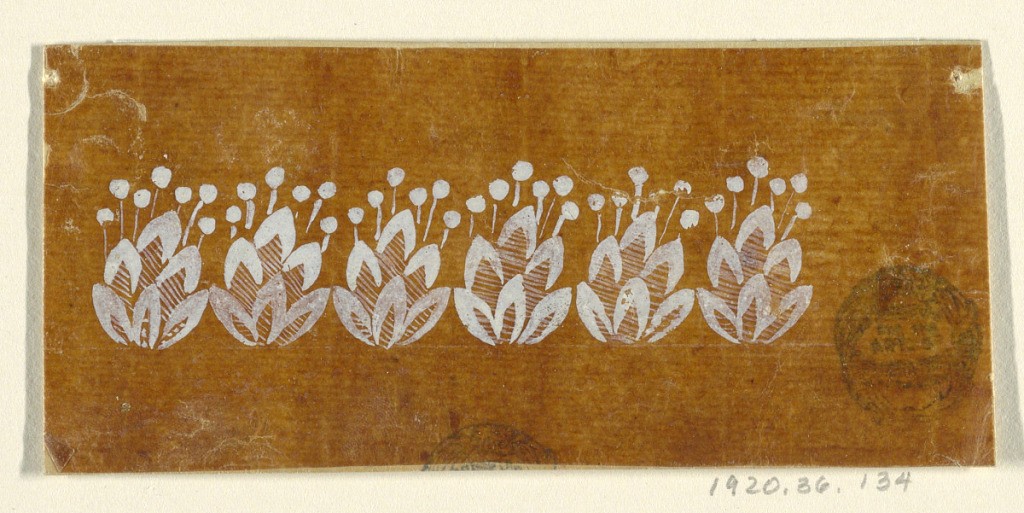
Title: Design for an Embroidered or Woven Horizontal Border of the "Fabrique de St. Ruf"
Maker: Fabrique de Saint Ruf, Lyon, France
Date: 1805–1815
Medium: Brush and white gouache on glazed tracing paper
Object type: Drawing
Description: A row of plants consisting of six leaves and six seed boughs. Six repeats are shown.